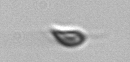
Label: Cryptophyta